Question: '''
<script type="text/javascript">
@if (@Model.Invoice.InvoiceDate != null)
{
<text>
function UTCToLocalTime(date) {
var time = new Date(Date.parse(date));
var timeOffset = -((new Date()).getTimezoneOffset() / 60);
time.setHours(d.getHours() + timeOffset);
return time;
}
var date = @Model.Invoice.InvoiceDate
UTCToLocalTime(date);
</text>
}
</script>
'''
I am printing the above invoice and its open in a window. I am getting a Unexpected number error.

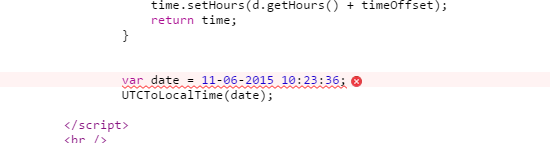
Answer: That sequence of numbers is not recognized by JavaScript. If you put it in quotes, it'll be treated like a string instead and be valid:
'''
var date = '@Model.Invoice.InvoiceDate';
'''
Or, if you want a date object (and have a valid date for it!):
'''
var date = new Date('@Model.Invoice.InvoiceDate');
'''